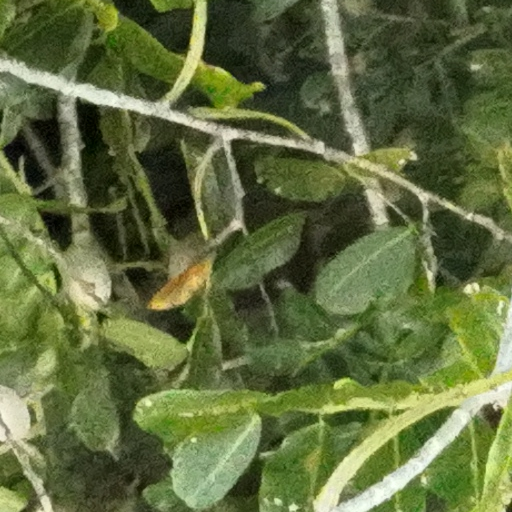
Species: Dipteryx oleifera
GBIF accepted scientific name: Dipteryx oleifera
Crown area (m\u00b2): 510.678